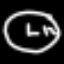
Label: clock